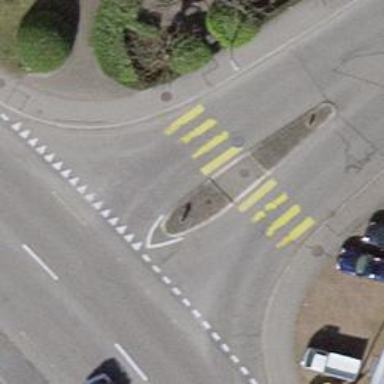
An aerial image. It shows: Marked zebra crossing with island in the middle.